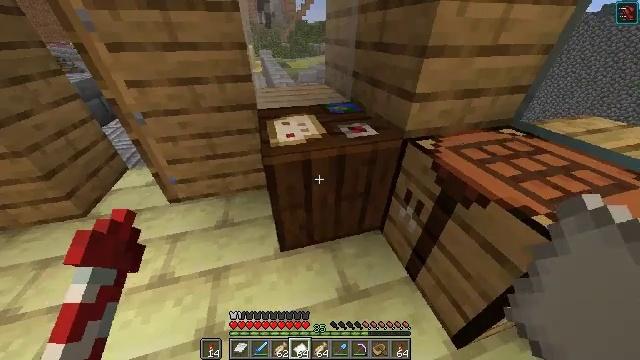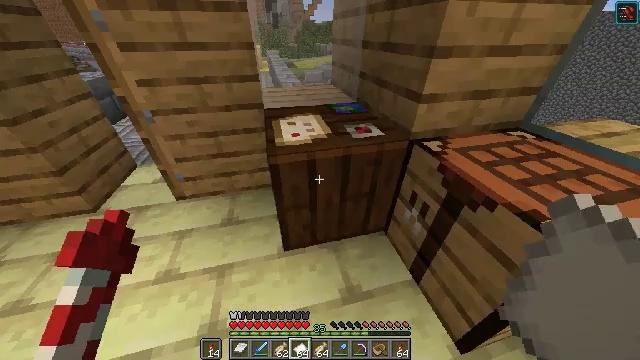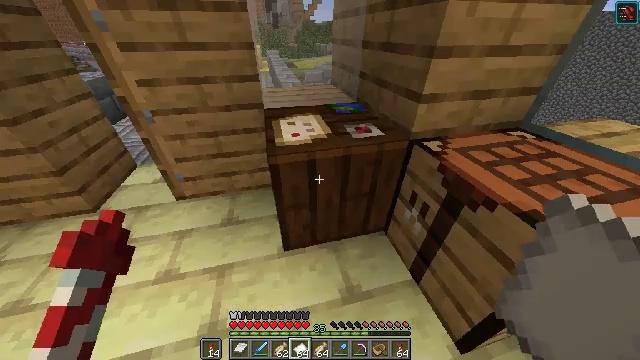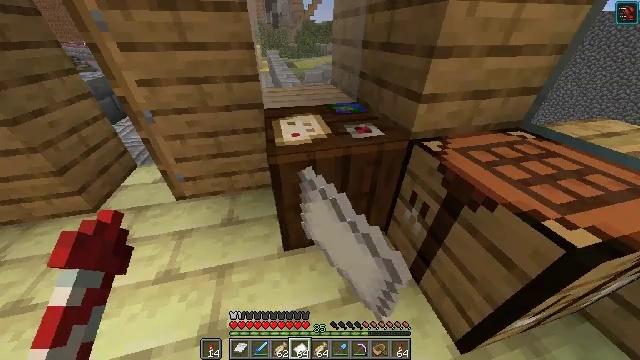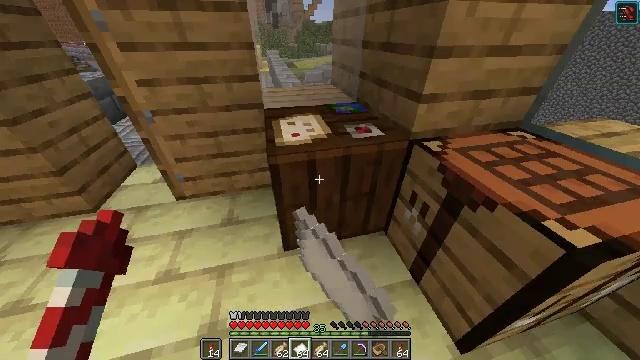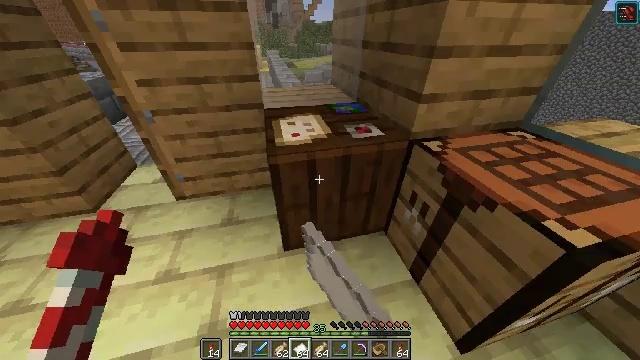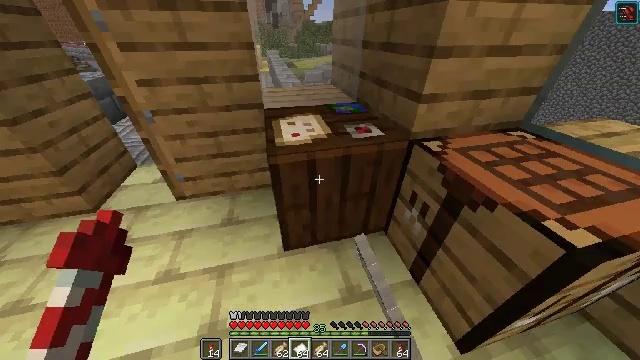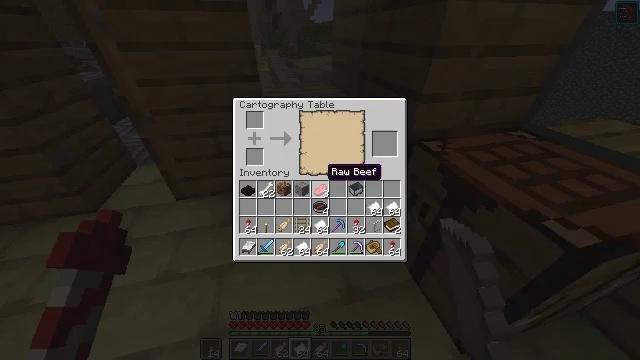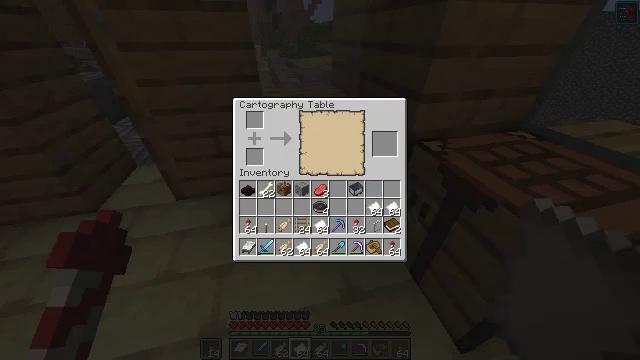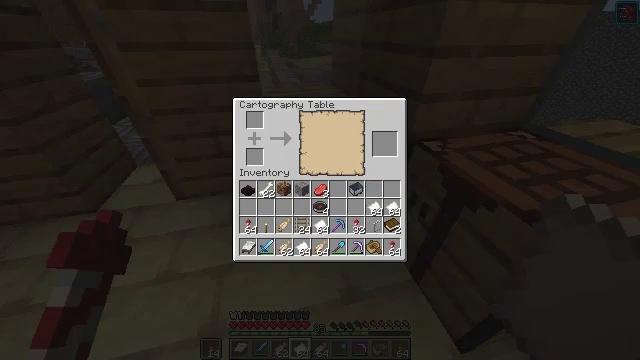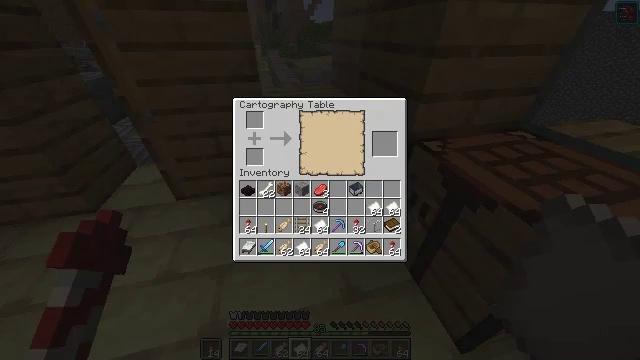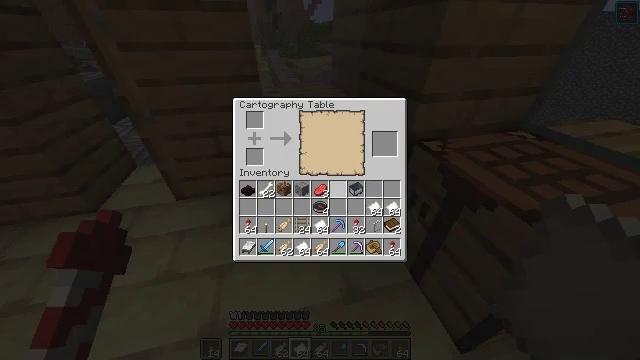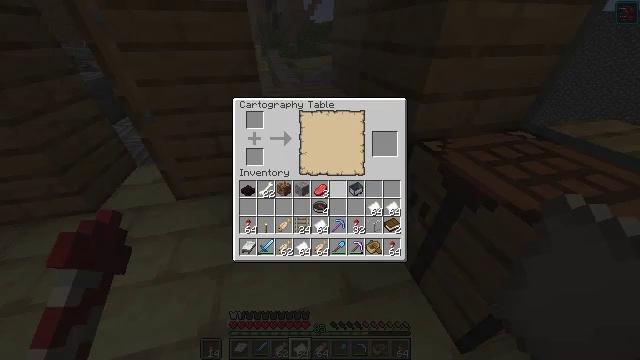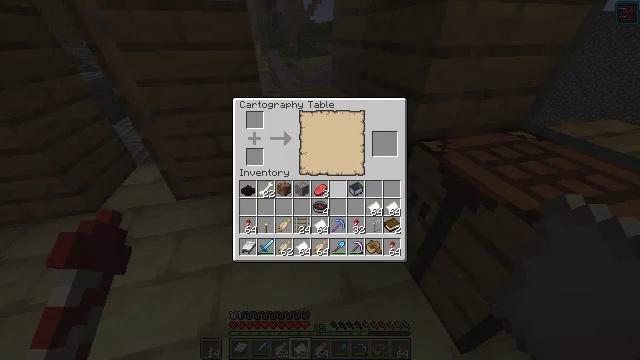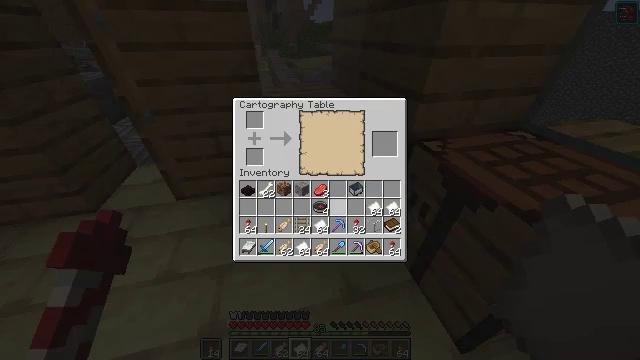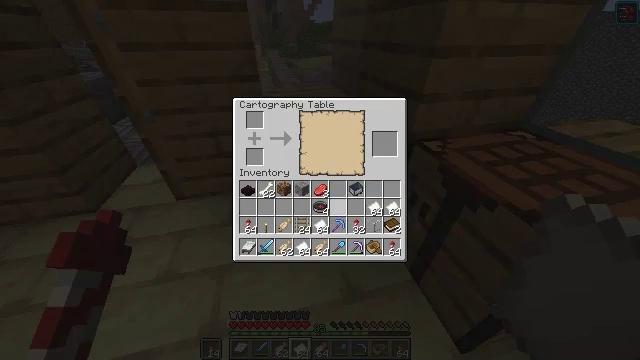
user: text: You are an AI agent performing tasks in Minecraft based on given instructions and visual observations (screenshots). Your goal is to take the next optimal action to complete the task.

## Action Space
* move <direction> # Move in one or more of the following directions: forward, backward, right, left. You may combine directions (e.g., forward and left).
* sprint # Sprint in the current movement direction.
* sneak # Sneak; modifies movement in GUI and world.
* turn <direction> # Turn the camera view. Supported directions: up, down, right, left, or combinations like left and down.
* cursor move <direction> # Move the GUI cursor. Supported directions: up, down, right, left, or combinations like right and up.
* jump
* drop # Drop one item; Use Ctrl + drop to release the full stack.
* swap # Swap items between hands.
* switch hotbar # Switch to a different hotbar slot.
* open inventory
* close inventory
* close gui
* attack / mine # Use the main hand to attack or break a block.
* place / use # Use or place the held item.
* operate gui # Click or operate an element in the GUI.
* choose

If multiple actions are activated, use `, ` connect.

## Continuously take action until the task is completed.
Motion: motion action
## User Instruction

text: To obtain a map, craft it using the right materials on a crafting table.
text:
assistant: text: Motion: turn left
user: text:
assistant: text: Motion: use / place
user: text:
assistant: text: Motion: use / place
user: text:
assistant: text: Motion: use / place
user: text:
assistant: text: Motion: no_op
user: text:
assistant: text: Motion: no_op
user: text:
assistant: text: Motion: open gui
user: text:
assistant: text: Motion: no_op
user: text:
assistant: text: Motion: no_op
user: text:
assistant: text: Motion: cursor move right
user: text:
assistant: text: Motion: cursor move down
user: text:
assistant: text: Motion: no_op
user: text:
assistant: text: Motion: no_op
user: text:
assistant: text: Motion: cursor move left and down
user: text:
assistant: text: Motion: no_op
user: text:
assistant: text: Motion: no_op
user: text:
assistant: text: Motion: no_op
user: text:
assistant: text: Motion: no_op
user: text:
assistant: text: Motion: close gui
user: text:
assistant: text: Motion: no_op
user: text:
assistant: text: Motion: turn right and up
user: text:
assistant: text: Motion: turn right and up
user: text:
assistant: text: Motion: turn right
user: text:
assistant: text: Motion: turn right
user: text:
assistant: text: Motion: turn left
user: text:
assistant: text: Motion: turn left and down
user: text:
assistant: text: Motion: turn right
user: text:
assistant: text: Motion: turn right and up
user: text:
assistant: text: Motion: turn right
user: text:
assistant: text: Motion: no_op